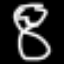
Label: hourglass